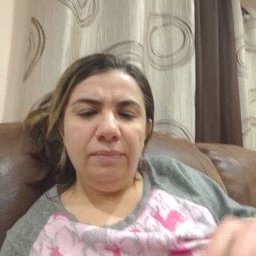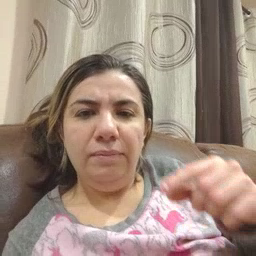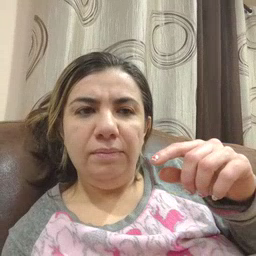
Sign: look